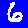
Digit: 6